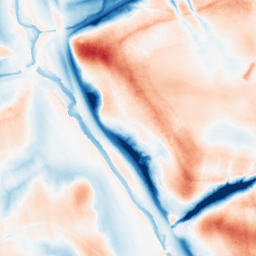
Category: trend_removal
Decomposition family: local_polynomial
Decomposition parameters: window_size: 51
degree: 1
Upsampling method: regularized
Upsampling parameters: scale: 4
lambda_reg: 0.01
Upsampling scale: 4